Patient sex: F
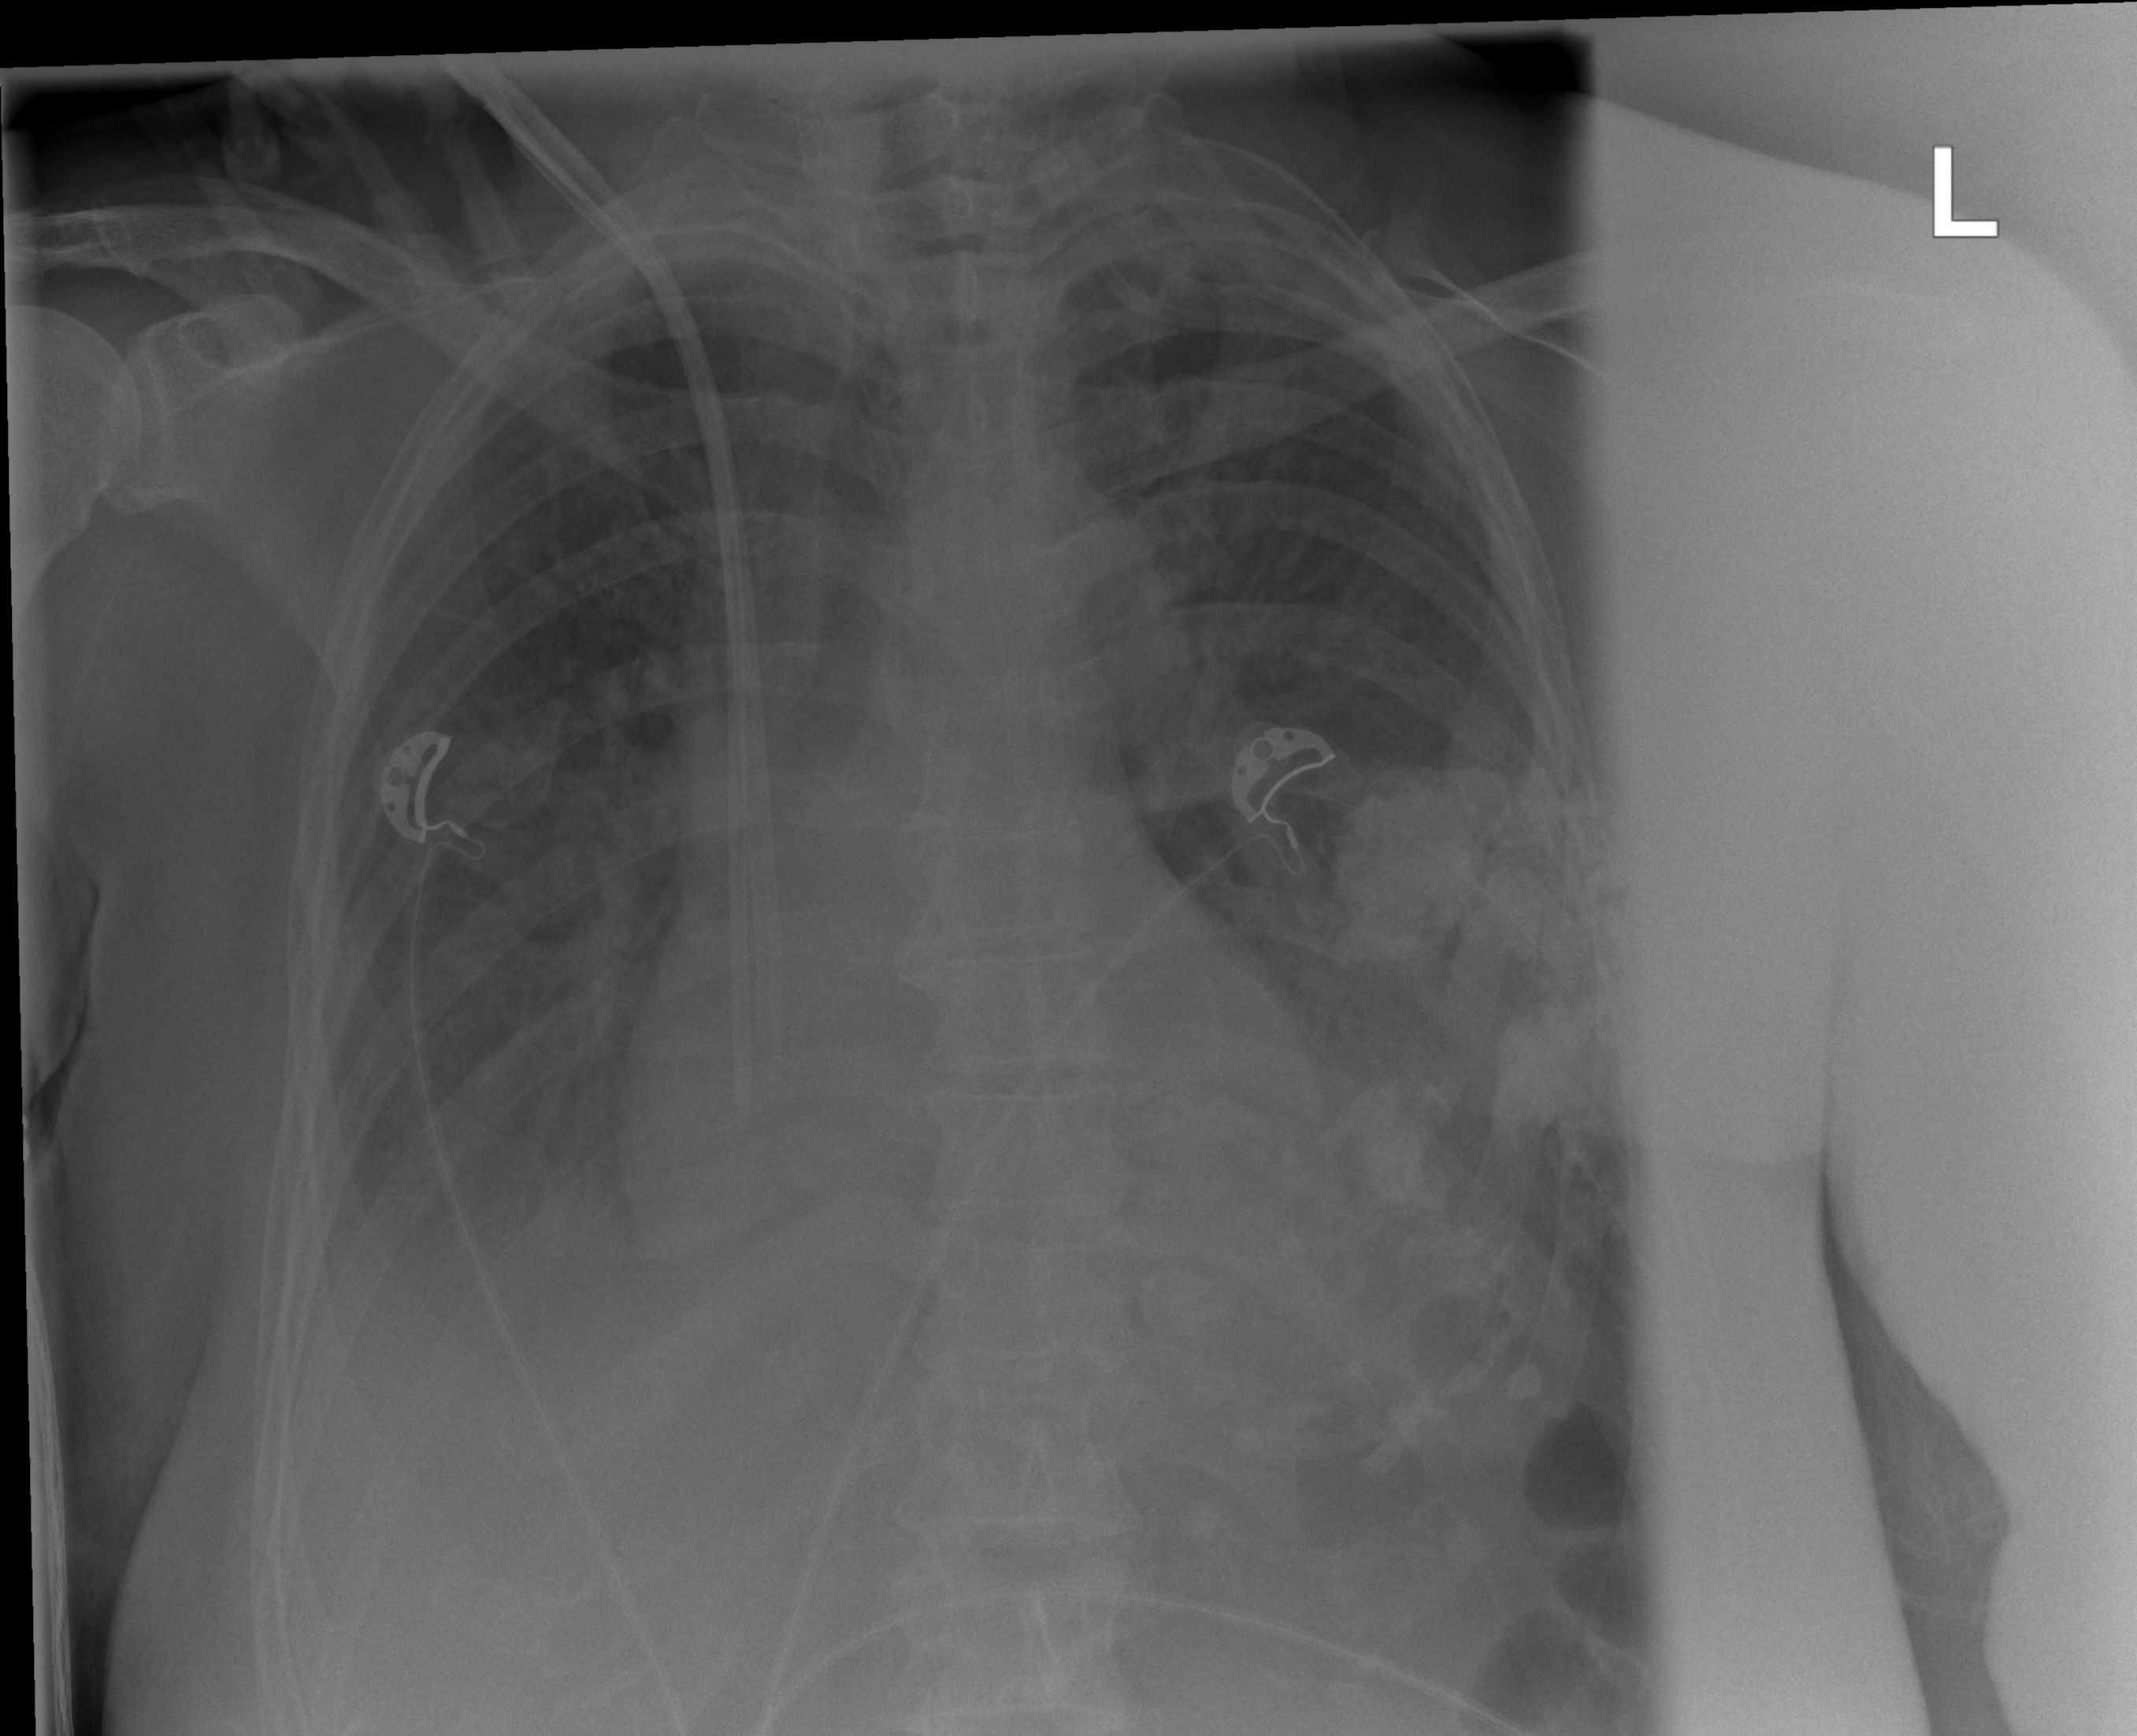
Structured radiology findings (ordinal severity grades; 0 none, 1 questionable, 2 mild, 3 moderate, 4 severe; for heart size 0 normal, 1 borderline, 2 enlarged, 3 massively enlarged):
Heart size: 0
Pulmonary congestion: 0
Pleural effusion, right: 3
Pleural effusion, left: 3
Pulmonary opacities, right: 1
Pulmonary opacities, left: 1
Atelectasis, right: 2
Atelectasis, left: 2